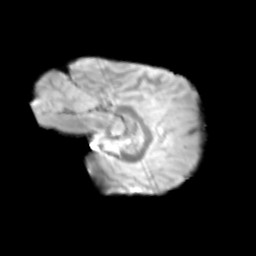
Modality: T2w
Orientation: sagittal
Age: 11
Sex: male
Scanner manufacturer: siemens
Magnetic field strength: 3 T
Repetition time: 3.8 s
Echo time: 0.07 s